Current action and preconditions to check: trajectory_clear

Your task: For each precondition in the list above, predict whether it will hold at this action.

Consider the current scene as observed from the mobile robot's camera, and analyze the predicted future states of all dynamic agents (e.g., people, animals, vehicles, or any moving entities) within the NEXT SECOND.

IMPORTANT: Only answer "very likely" if you are absolutely certain—based on strong, clear evidence—that a dynamic agent will violate the precondition in the predicted future state. Do NOT answer "very likely" for unlikely, ambiguous, or low-probability risks.

Ask yourself for each precondition: Is there a high probability, with clear and convincing evidence, that the predicted future states of any dynamic agent will interfere with the predicted future state of the currently executing action within the NEXT SECOND, causing that precondition to fail?

Assess the risk level based on these predictions. Use "likely" or "very likely" if motions create a clear risk of interference.

Use "neutral" or "improbable" if agents are nearby but their predicted paths are clearly diverging or non-conflicting.

Failure Risk Categories: "very improbable", "improbable", "neutral", "likely", "very likely"

Answer Format: Output ONLY the probability_of_failure value from these categories: "very improbable", "improbable", "neutral", "likely", "very likely"

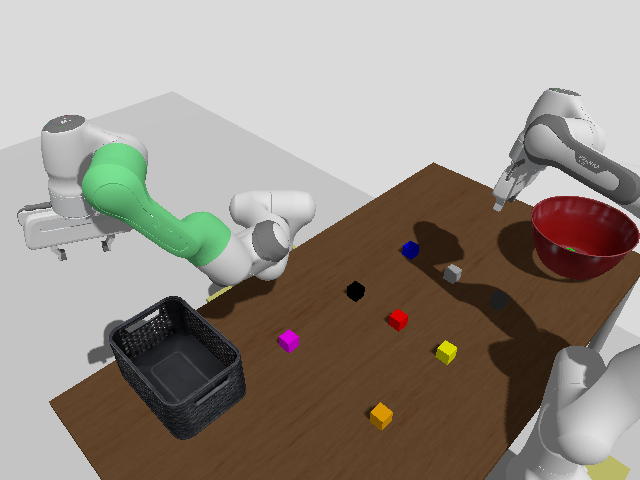

Answer: very improbable